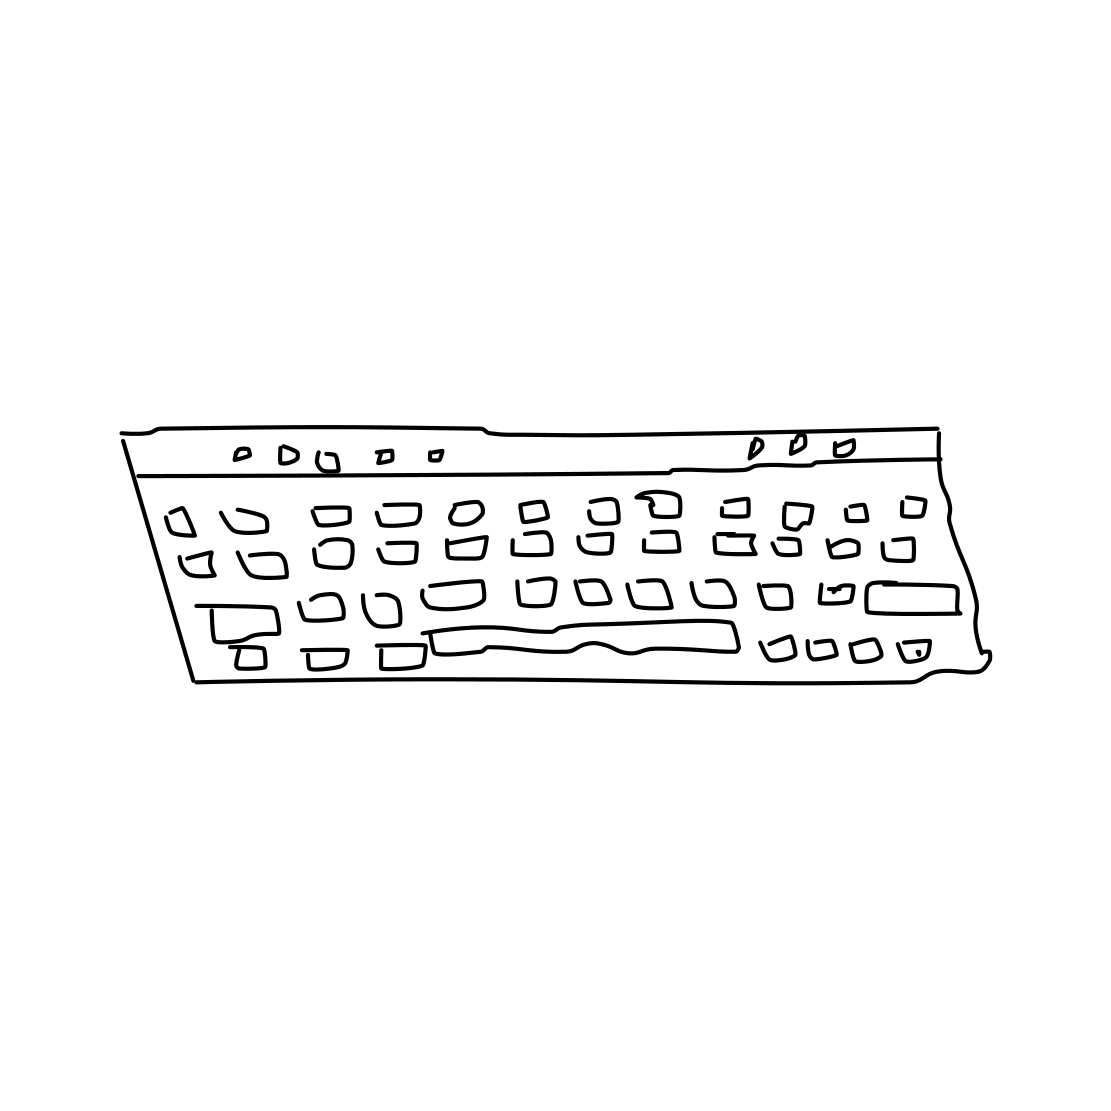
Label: keyboard